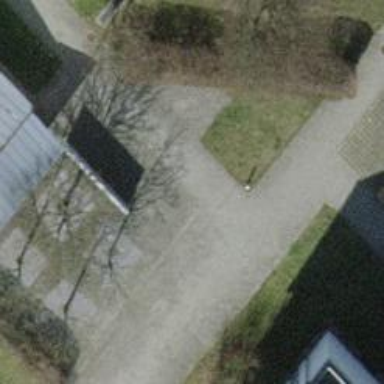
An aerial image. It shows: Footway made of paving stones.